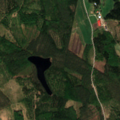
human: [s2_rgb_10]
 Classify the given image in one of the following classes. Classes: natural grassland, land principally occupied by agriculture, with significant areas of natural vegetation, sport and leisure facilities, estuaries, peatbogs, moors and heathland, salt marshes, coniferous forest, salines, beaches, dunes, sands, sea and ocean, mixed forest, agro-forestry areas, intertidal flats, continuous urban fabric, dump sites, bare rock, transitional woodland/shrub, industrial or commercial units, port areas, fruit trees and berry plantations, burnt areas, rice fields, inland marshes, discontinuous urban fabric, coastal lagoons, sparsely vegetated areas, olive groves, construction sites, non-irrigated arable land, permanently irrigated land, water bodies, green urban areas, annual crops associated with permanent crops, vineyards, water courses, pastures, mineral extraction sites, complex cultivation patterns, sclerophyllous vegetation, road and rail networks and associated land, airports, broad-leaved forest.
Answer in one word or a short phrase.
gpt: coniferous forest, mixed forest, transitional woodland/shrub, water bodies